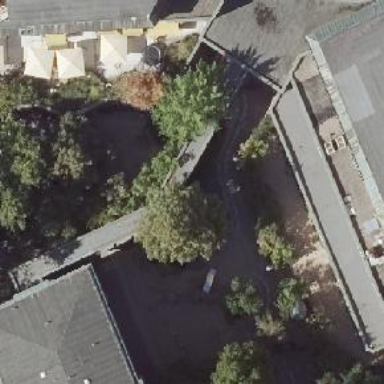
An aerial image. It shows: View of roof of building.